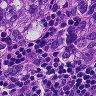
Metastatic tissue present: yes